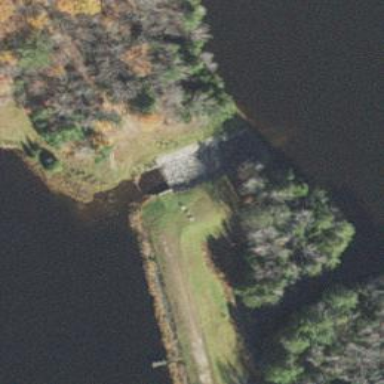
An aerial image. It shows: Dam across waterway.